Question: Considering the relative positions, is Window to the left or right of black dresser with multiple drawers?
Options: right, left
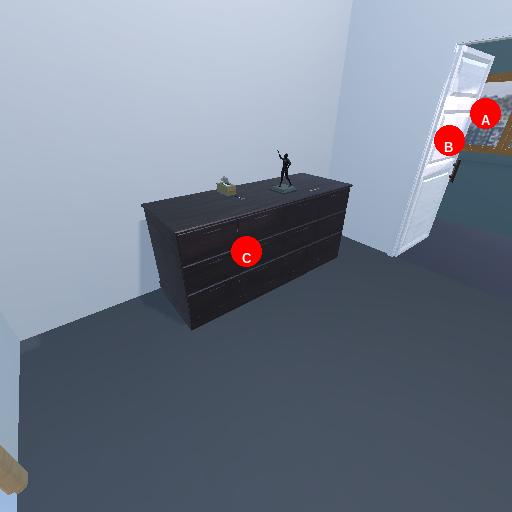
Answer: right